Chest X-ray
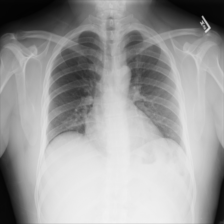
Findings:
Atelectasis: negative
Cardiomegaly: negative
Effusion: negative
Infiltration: negative
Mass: negative
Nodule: negative
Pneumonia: negative
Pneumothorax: negative
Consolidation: negative
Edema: negative
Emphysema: negative
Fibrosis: negative
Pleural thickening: negative
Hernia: negative